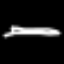
Label: pencil